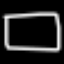
Label: square